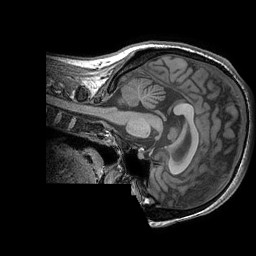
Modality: T1w
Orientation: sagittal
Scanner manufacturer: ge
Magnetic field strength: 3 T
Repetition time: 0.008156 s
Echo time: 0.00318 s